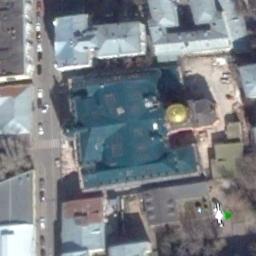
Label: church